Field crop: maize
Growth stage: 2
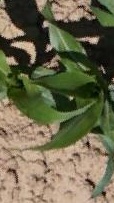
Species: maize